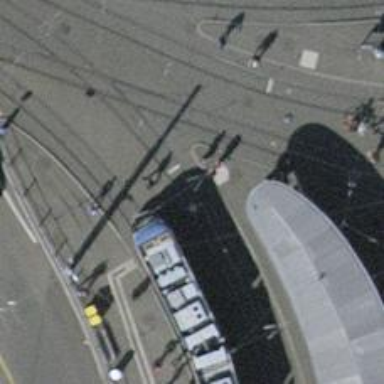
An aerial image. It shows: Tram stop with public transport stop position.